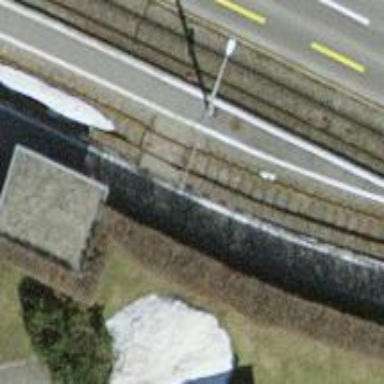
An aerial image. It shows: Crossing for the railway.